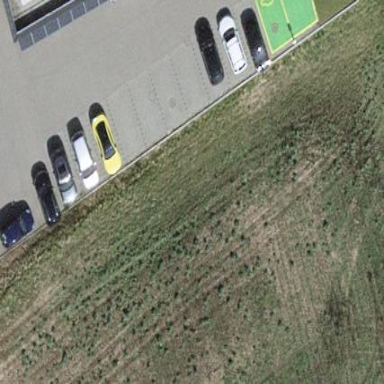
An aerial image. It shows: Parking area with surface.